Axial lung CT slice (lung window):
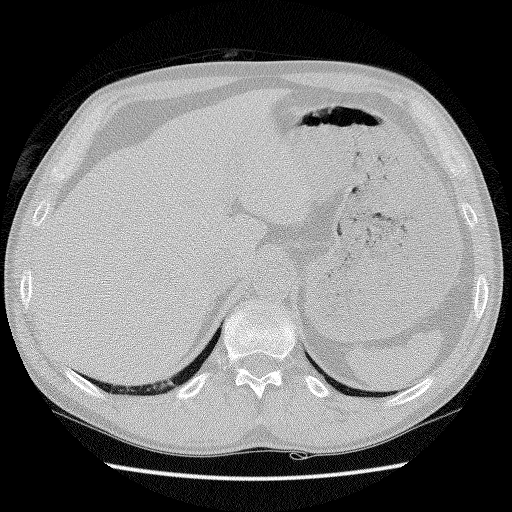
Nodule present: no